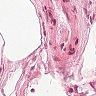
Metastatic tissue present: no